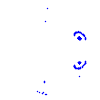
Particle: proton